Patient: sex F, age 40
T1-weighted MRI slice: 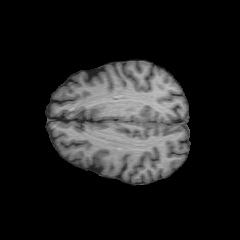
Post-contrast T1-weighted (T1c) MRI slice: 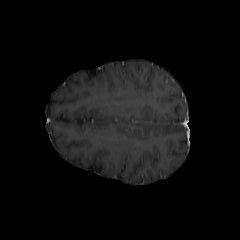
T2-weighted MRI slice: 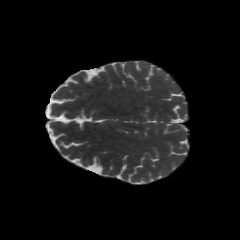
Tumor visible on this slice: no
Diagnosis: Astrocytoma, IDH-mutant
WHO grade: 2